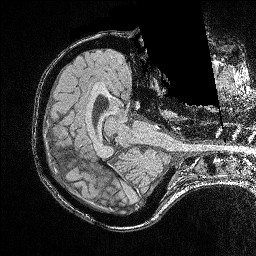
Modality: FLASH
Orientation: axial
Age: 31
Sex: female